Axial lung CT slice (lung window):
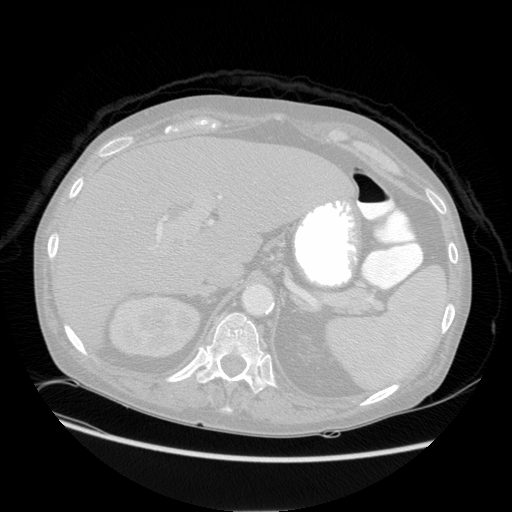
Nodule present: no